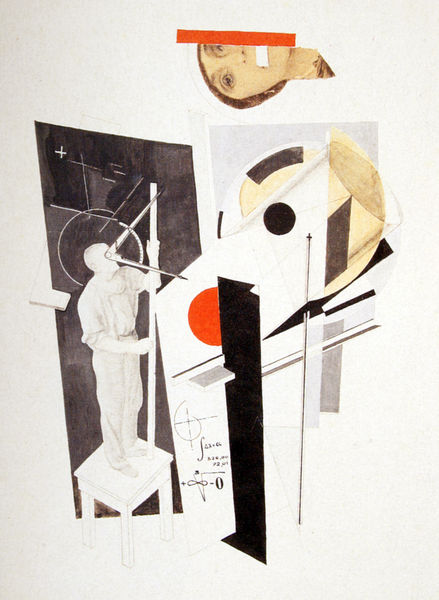
Titel: Tatlin bei der Arbeit
Künstler: El Lissitzky
Institution: Eric Estorick Family Collection
Schlagwörter: kopf, mann, weiß, gelb, komposition, braun, frau, grau, mund, orange, schwarz, stuhl, blick, rot, gesicht, herr, figur, kontrast, kreis, orang, papier, perspektive, studie, abstrakt, flächen, modern, formen, hocker, weib, atelier, collage, rechtecke, strich, geometrisch, konstruktion, entwicklung, geometrie, maßstab, architekt, frabe, verbindungen, mathematik, vermessung, zirkel, plus, messen, unendlich, formel, mathe, mathematisch, vermessen, konstruktivistisch, kosntruktivismus, rechteckte